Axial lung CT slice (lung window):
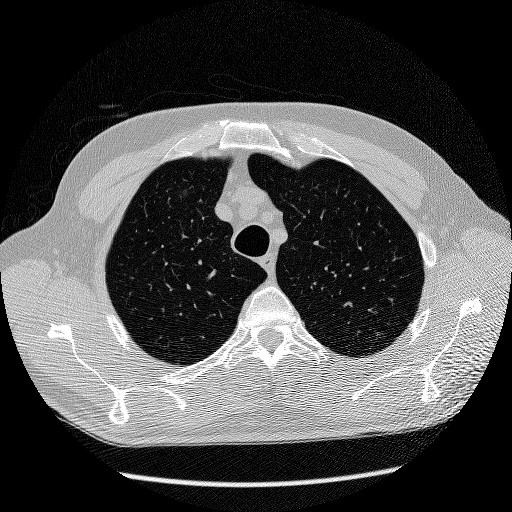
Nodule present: no